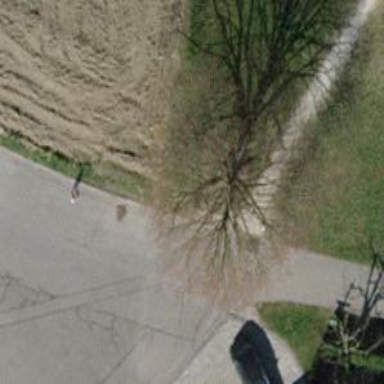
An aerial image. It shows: Brown bench in the vicinity.